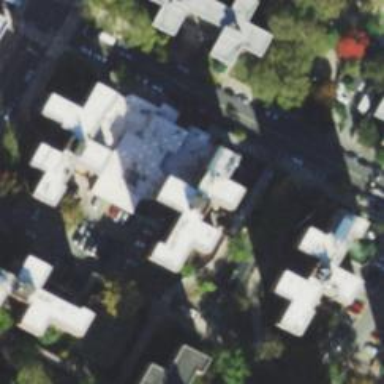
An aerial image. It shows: Civic building with flat concrete roof.